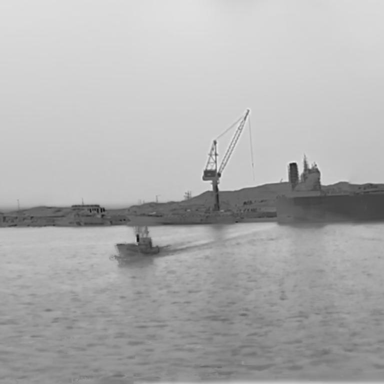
There is a bulk_carrier in the infrared image.